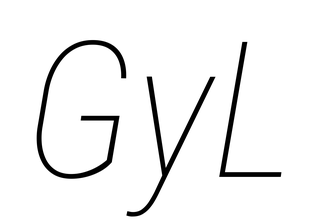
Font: Roboto-Italic_Condensed_Thin_Italic